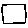
Label: square